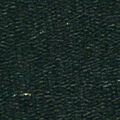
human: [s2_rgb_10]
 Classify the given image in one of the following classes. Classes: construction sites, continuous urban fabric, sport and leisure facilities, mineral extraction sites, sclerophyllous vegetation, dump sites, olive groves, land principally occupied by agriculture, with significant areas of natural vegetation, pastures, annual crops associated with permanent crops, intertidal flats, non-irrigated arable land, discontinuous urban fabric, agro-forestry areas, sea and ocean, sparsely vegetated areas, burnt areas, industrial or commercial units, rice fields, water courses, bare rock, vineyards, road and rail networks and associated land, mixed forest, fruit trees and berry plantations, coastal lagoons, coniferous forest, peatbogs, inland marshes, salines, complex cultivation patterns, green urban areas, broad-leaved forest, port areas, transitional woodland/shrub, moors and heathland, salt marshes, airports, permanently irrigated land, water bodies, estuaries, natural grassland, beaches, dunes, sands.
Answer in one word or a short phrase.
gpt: sea and ocean